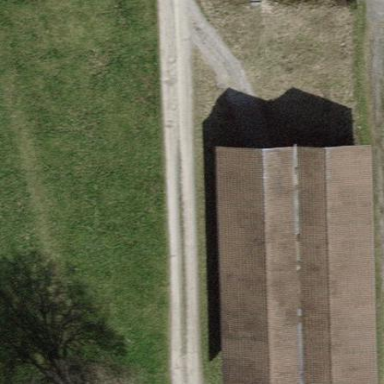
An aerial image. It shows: Farm auxiliary building with gabled roof.